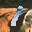
Label: 1